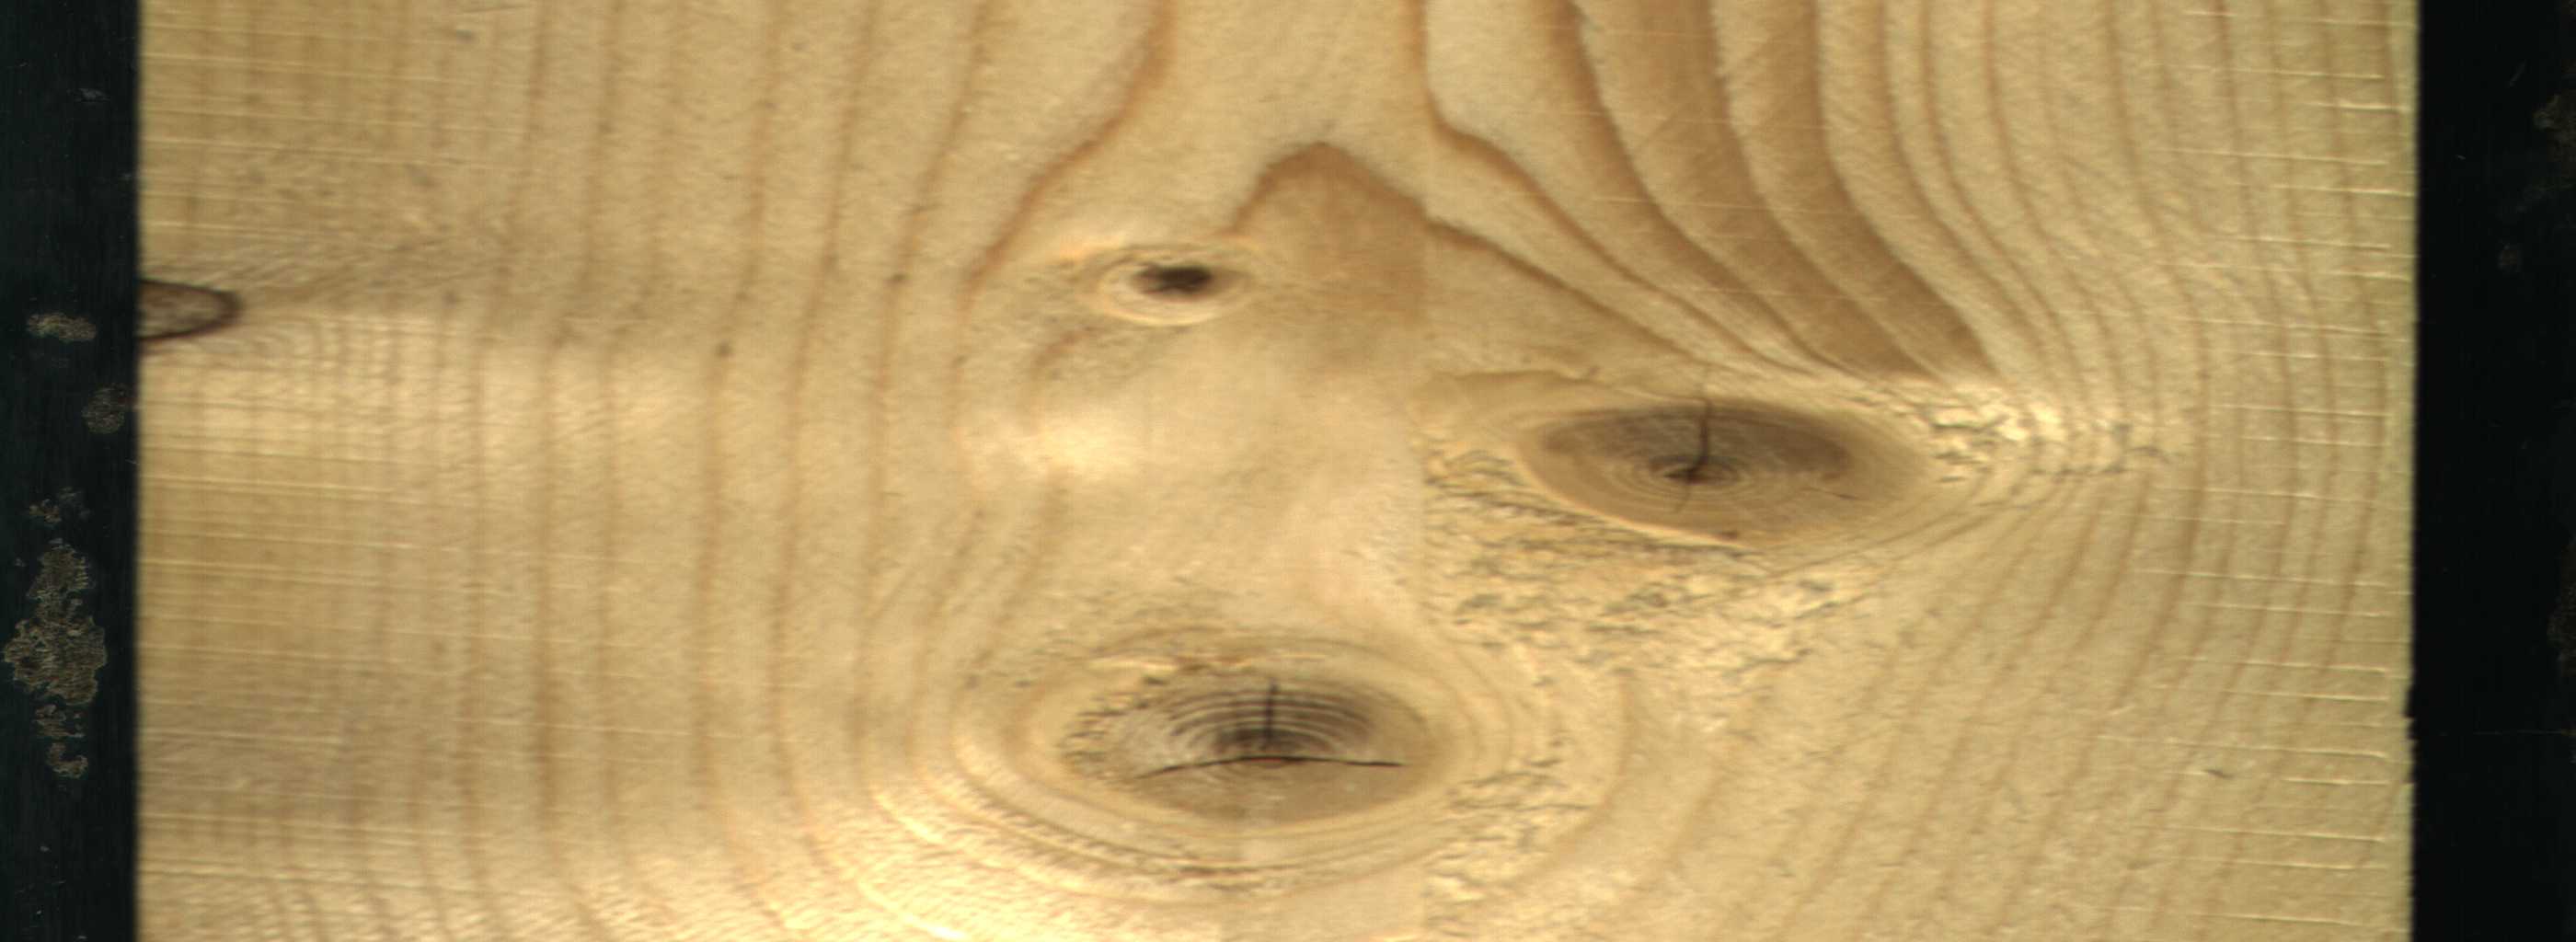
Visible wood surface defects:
knot_with_crack
knot_with_crack
Live_Knot
Live_Knot